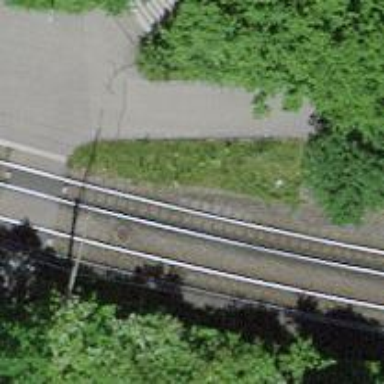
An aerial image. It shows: Tram railway with one track and electrified contact line.